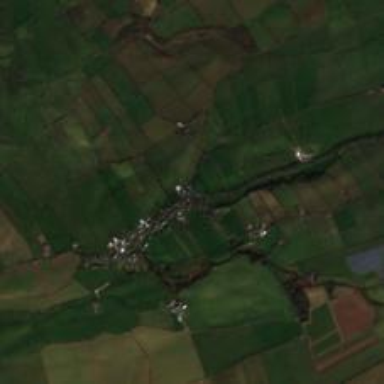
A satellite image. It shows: Village green.